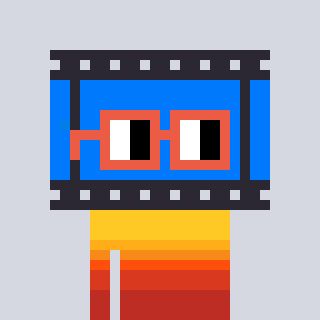
a pixel art character with square orange glasses, a film strip-shaped head and a foggrey-colored body on a cool background